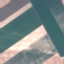
Land use / land cover: AnnualCrop